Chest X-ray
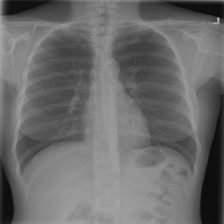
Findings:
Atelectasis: negative
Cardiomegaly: negative
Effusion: negative
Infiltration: negative
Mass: negative
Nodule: negative
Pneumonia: negative
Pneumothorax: positive
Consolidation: negative
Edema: negative
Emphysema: negative
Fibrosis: negative
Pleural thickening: negative
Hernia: negative